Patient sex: M
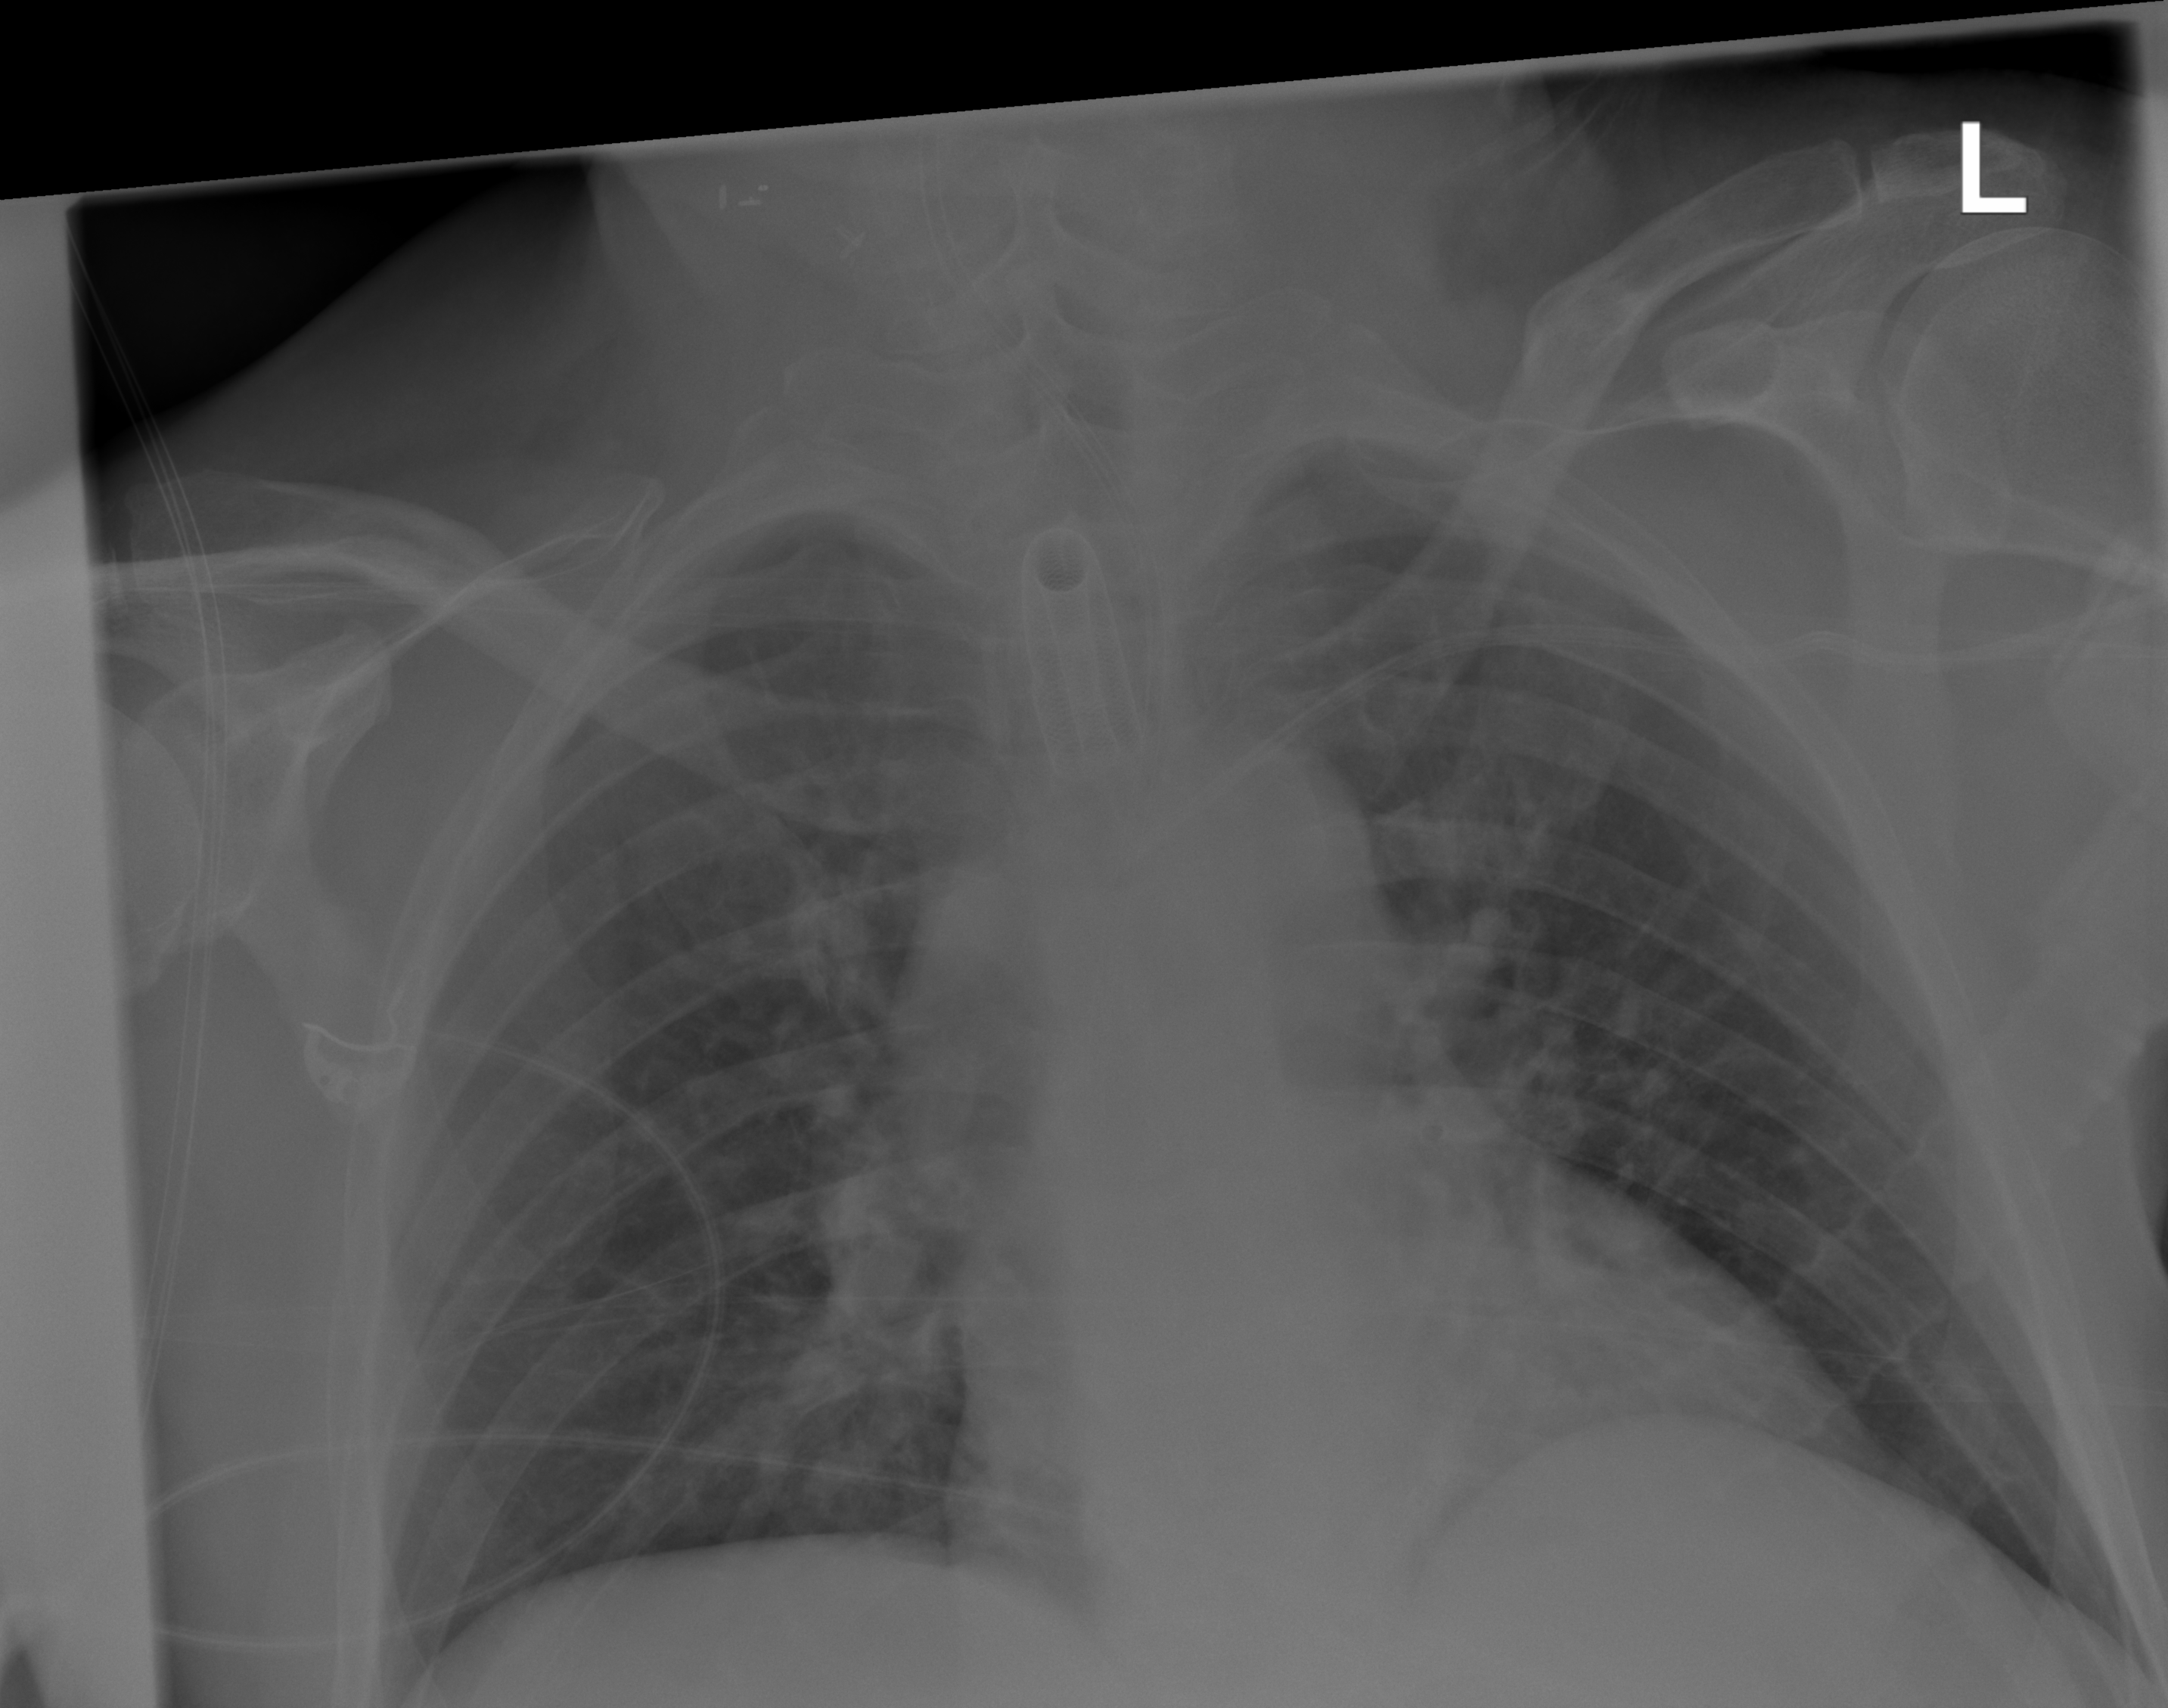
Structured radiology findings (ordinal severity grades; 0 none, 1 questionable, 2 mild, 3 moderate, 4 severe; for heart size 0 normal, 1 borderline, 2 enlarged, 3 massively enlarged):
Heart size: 2
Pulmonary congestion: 0
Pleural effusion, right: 0
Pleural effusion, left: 0
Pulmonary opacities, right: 0
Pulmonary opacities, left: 0
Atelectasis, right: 2
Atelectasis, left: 0